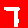
Digit: 7